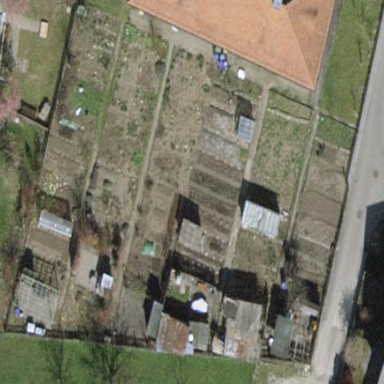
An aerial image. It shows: Allotments area.